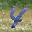
Label: 4